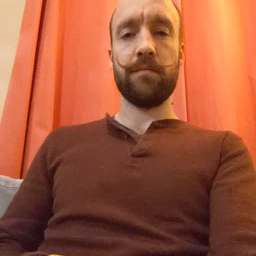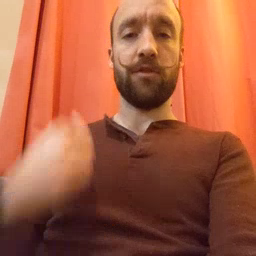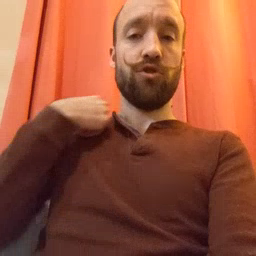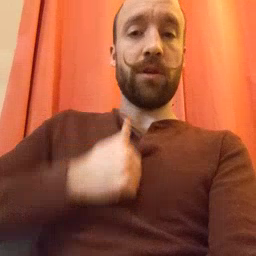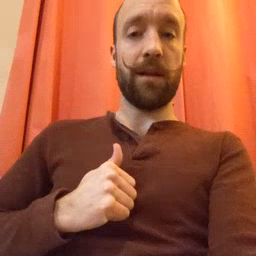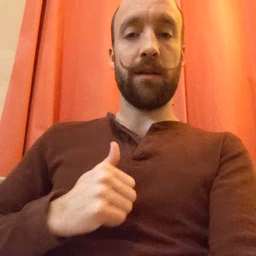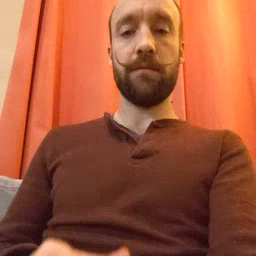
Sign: jacket